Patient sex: M
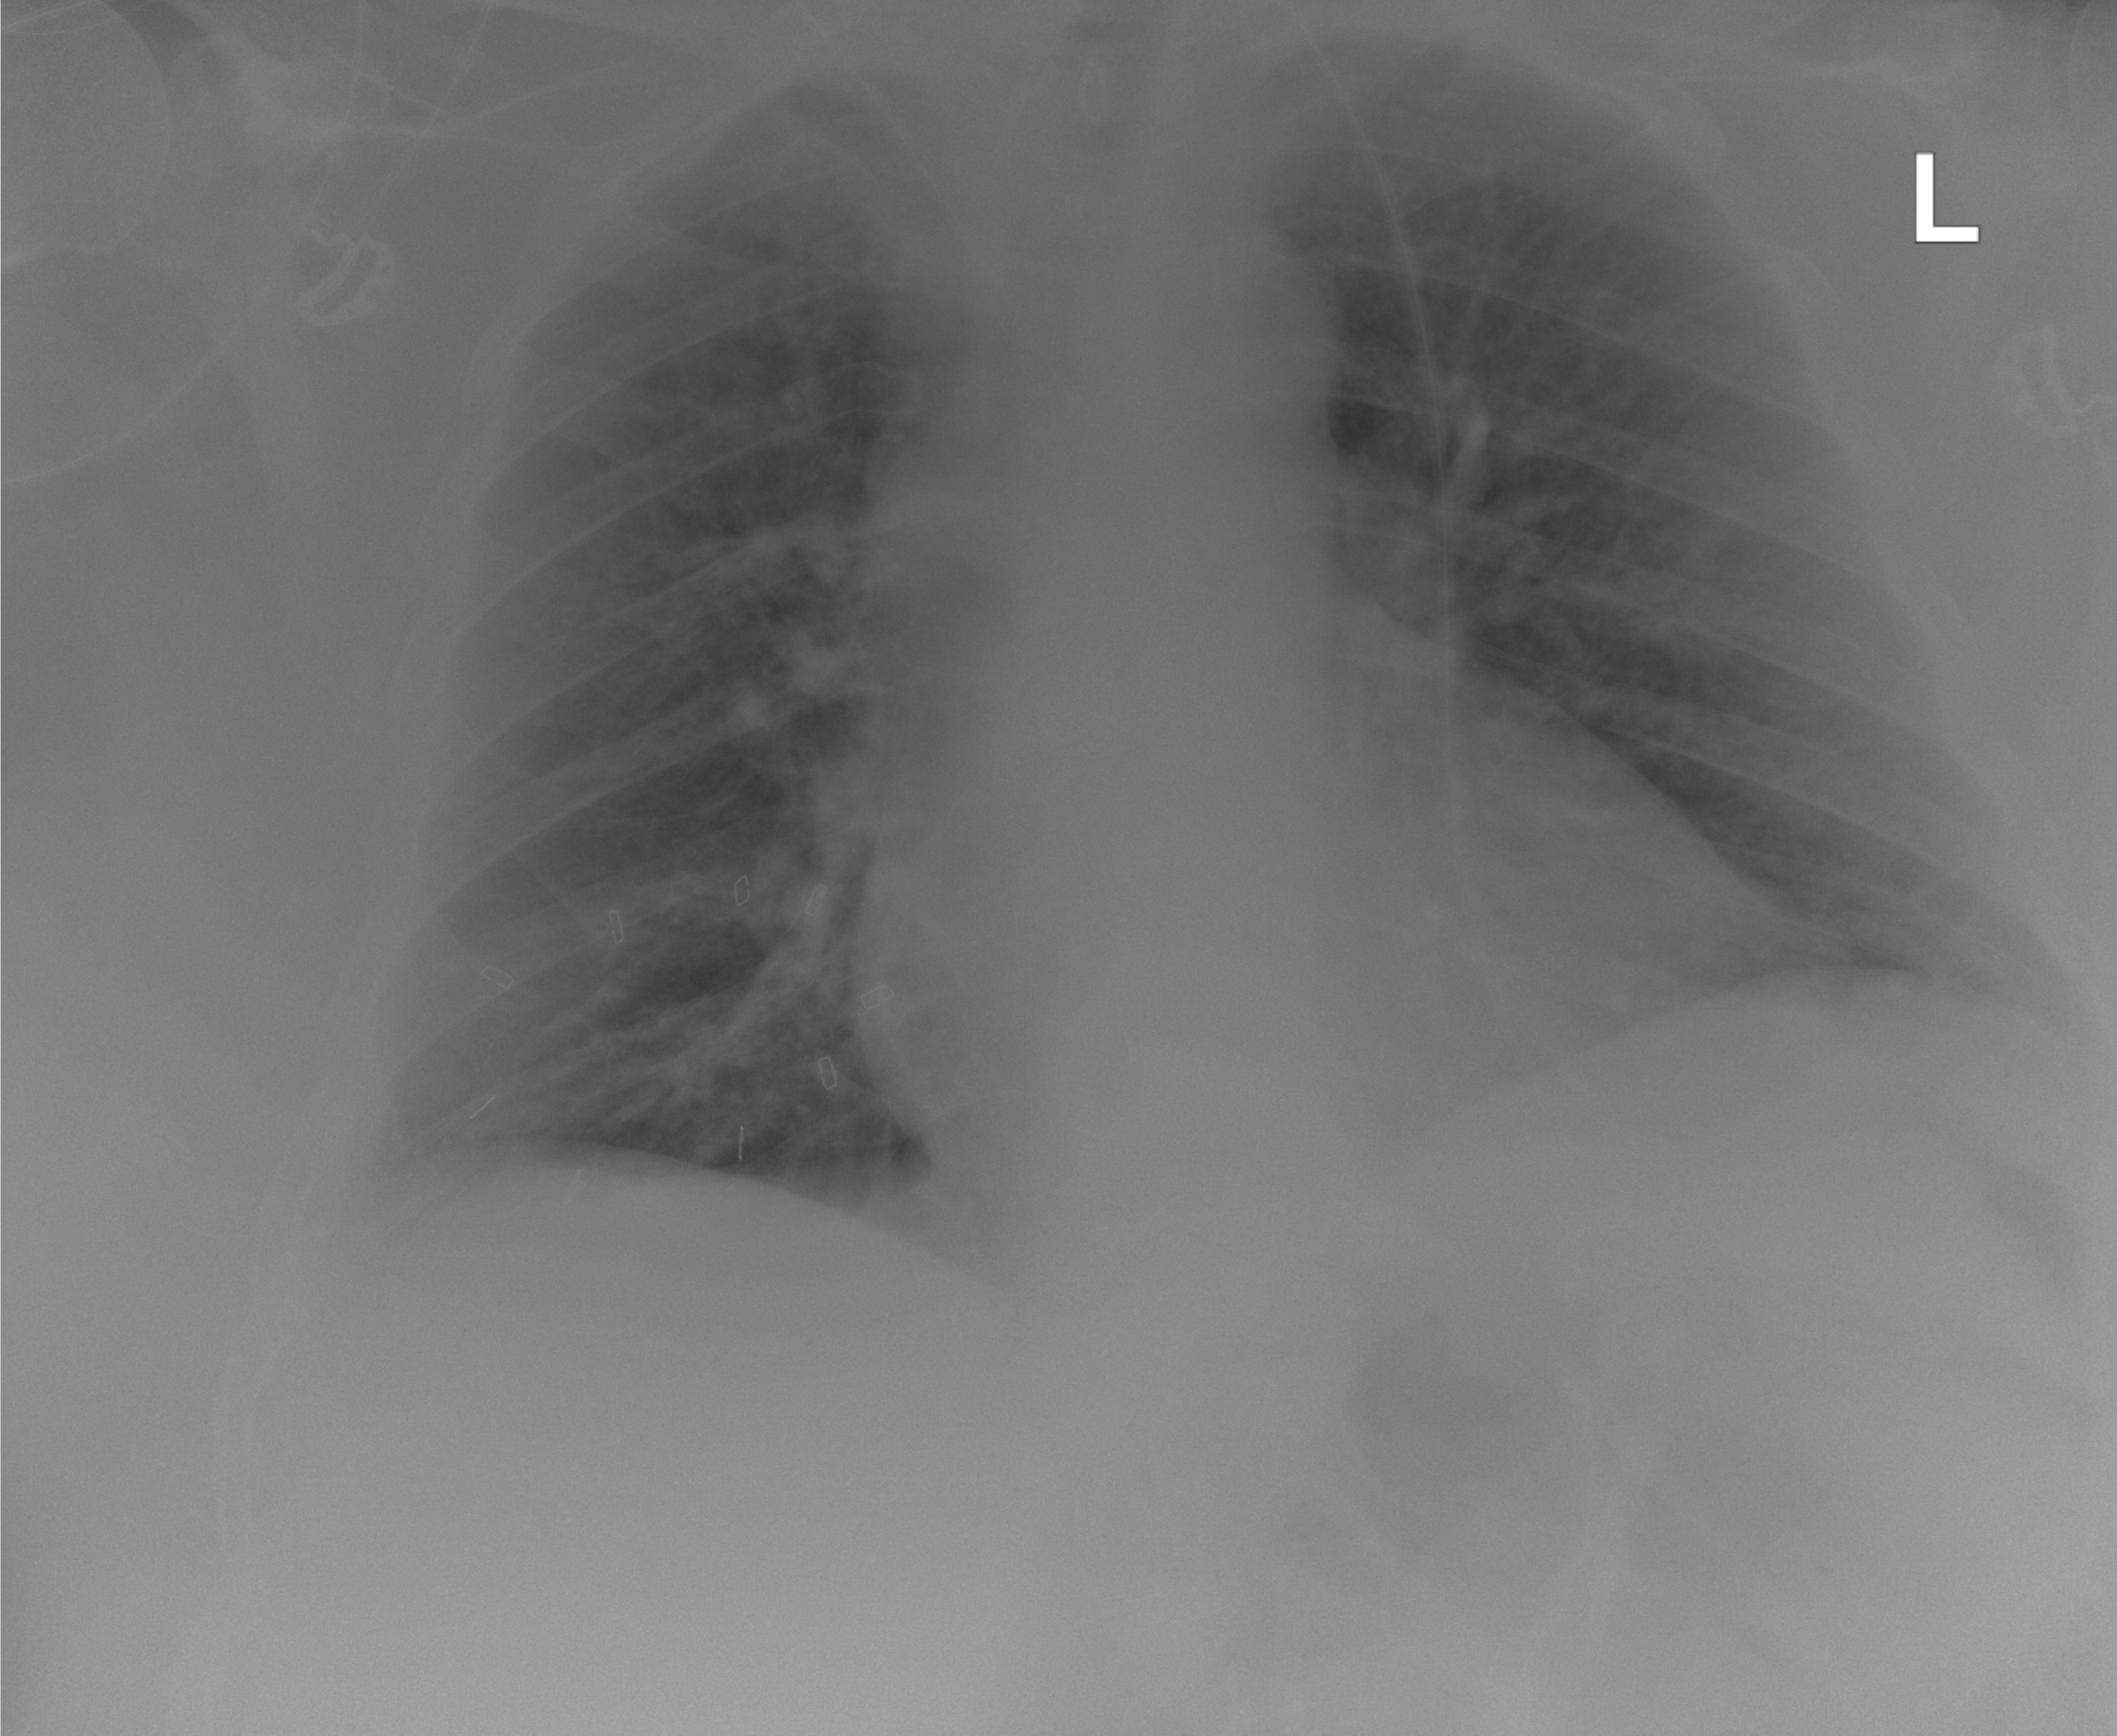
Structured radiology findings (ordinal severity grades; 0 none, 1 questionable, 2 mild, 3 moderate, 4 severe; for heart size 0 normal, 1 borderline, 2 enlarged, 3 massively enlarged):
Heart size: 2
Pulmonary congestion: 2
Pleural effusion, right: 0
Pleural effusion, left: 0
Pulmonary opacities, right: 1
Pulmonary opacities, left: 1
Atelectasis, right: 0
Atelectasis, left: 0